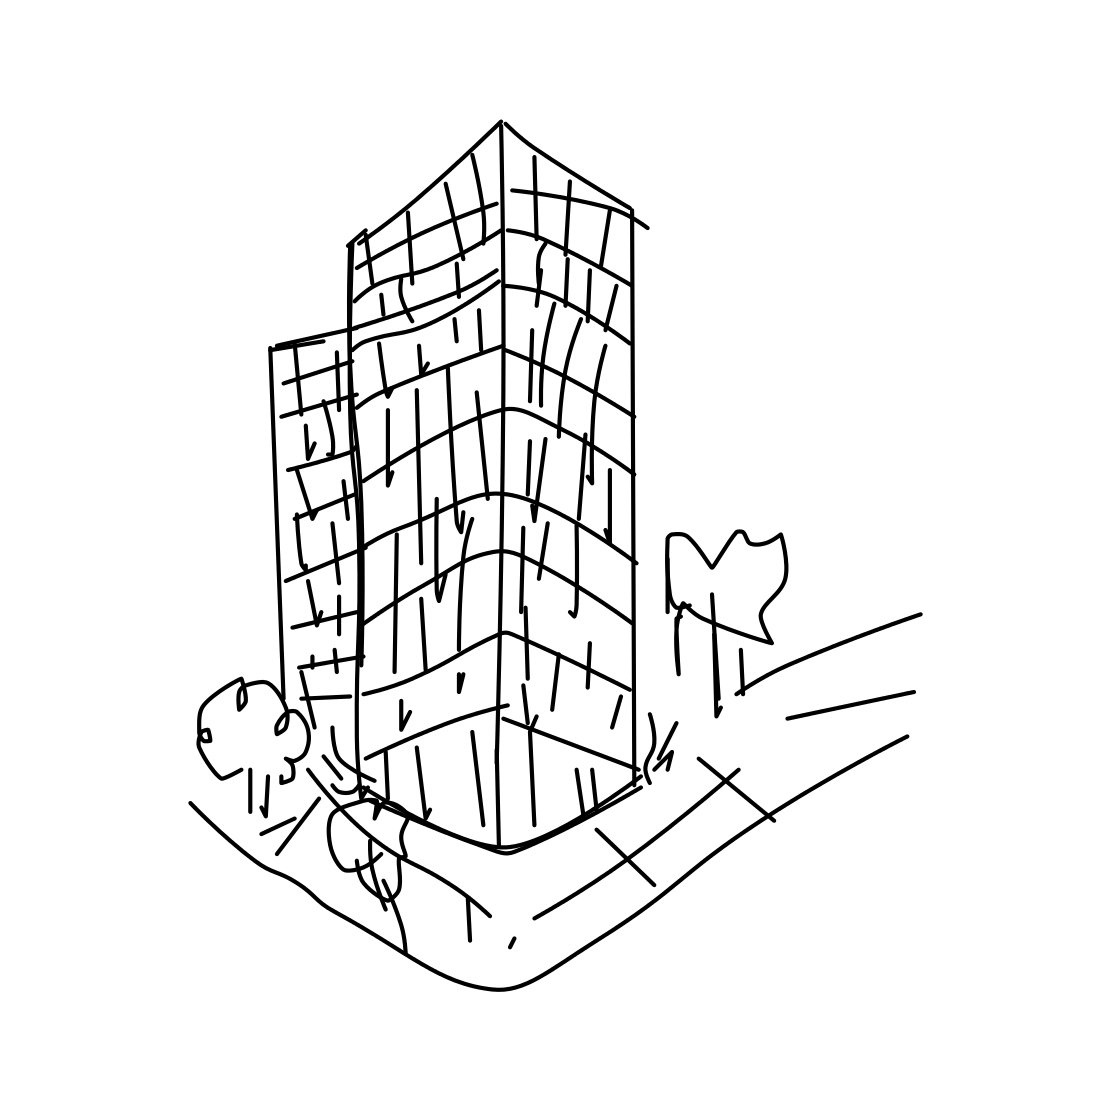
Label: skyscraper